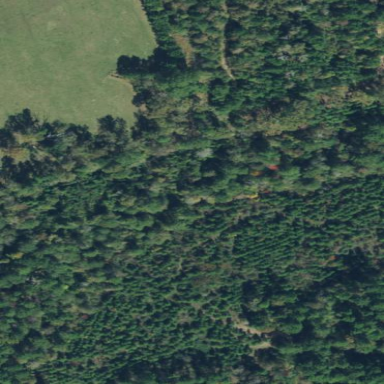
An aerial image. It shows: Mixed woodland with variety of leaf types and cycles.